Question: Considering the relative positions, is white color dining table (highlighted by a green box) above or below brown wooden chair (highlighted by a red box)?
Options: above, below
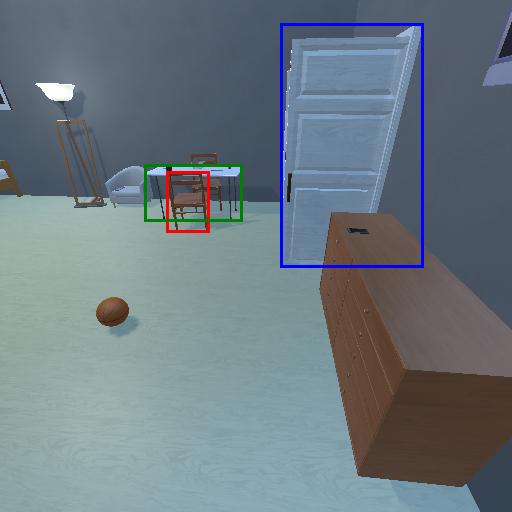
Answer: above